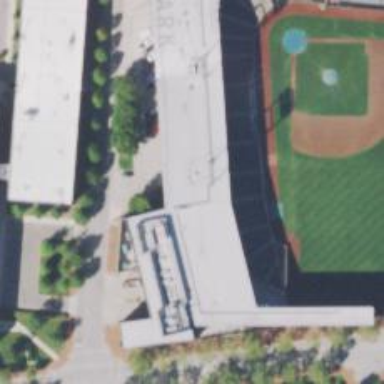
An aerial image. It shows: Baseball field.